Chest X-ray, PA view. Patient: 51 years old, sex M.
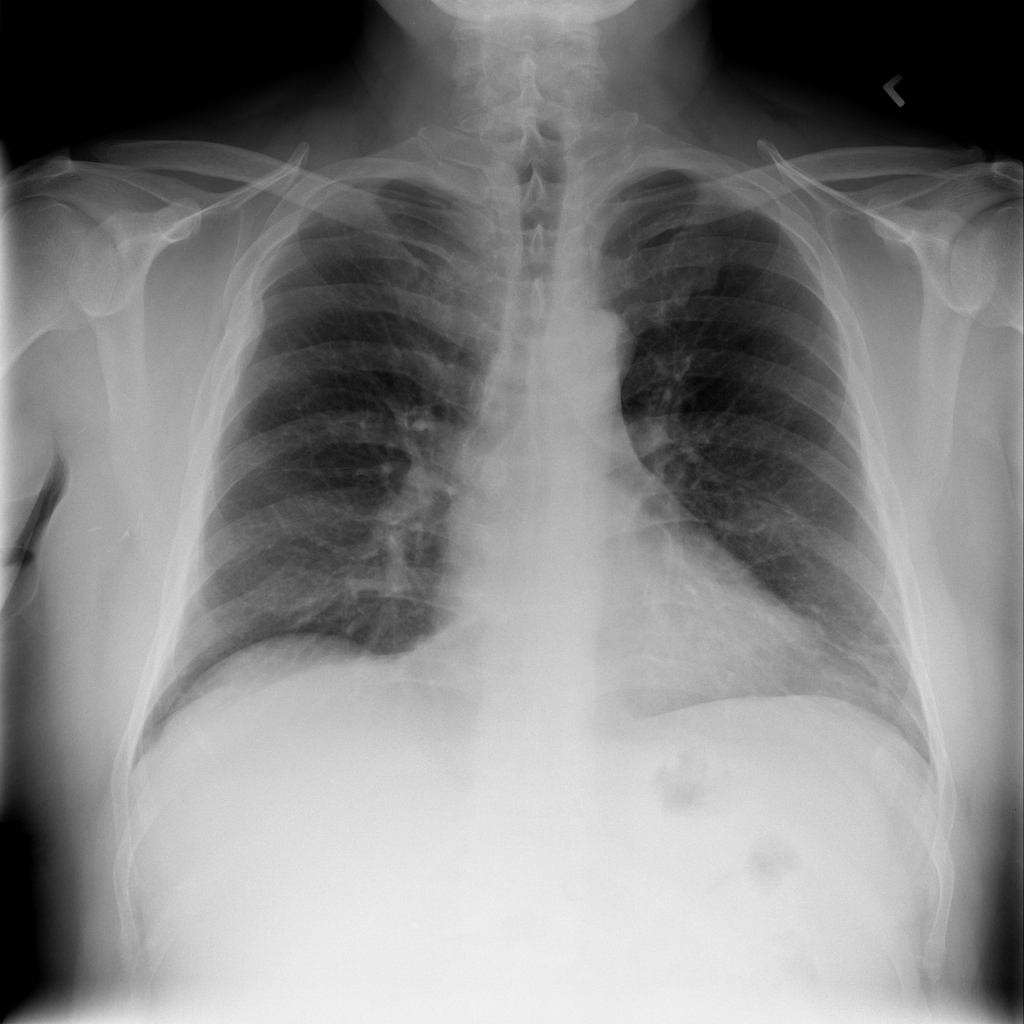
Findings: No Finding